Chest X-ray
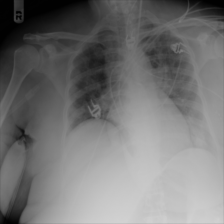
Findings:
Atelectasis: negative
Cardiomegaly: negative
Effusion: negative
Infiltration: negative
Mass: negative
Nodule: negative
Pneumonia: negative
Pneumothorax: negative
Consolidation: negative
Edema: negative
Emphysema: negative
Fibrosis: negative
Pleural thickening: negative
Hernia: negative